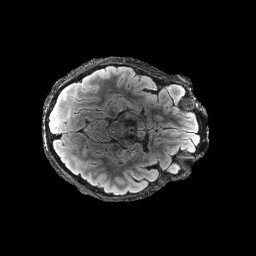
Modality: FLAIR
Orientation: axial
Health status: ill
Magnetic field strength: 3 T